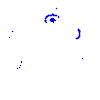
Particle: pion